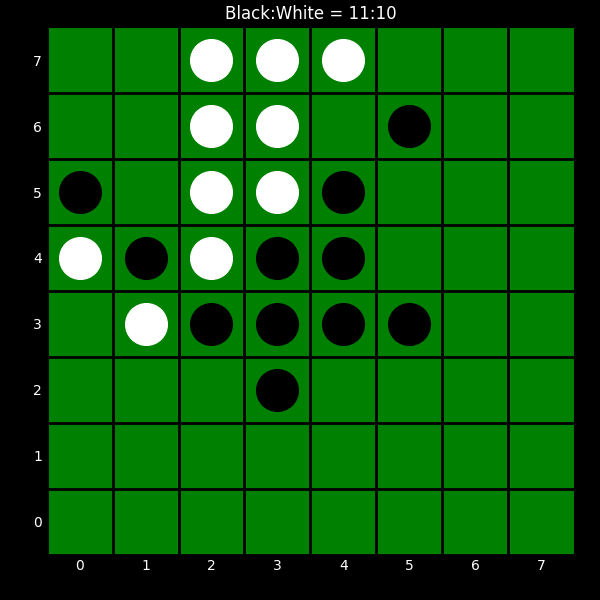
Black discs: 11
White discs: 10